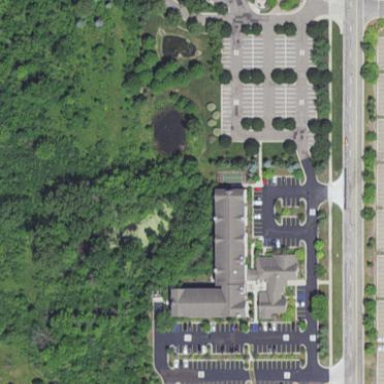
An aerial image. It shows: Hotel building.